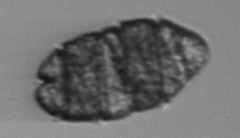
Label: Margalefidinium